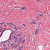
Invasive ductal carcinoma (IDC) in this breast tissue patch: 1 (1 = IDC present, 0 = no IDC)